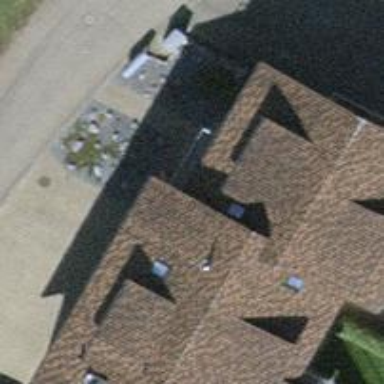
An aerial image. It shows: Gabled roof on building that houses apartments.